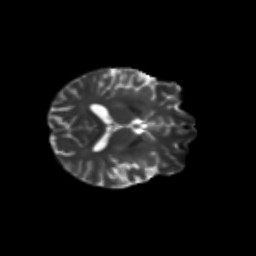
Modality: T2w
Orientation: axial
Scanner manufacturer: siemens
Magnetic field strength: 3 T
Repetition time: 9.2 s
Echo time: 0.084 s